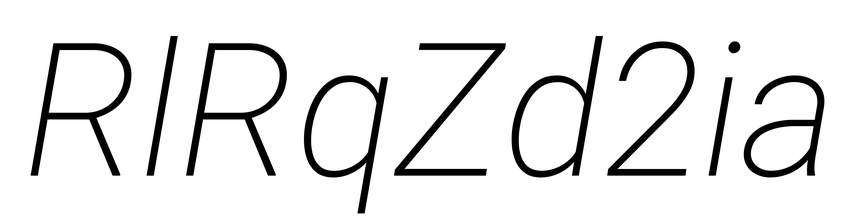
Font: Roboto-Italic_ExtraLight_Italic